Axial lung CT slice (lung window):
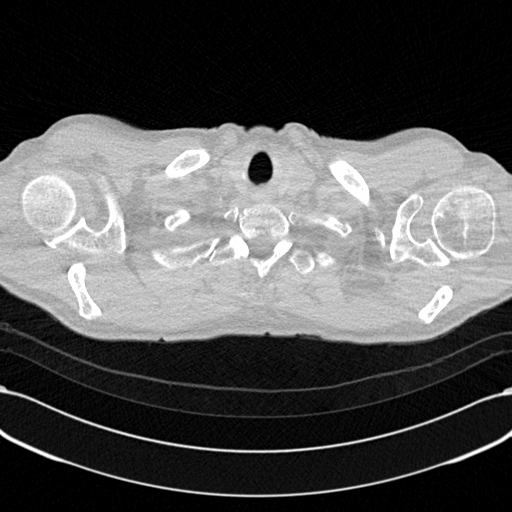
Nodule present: no